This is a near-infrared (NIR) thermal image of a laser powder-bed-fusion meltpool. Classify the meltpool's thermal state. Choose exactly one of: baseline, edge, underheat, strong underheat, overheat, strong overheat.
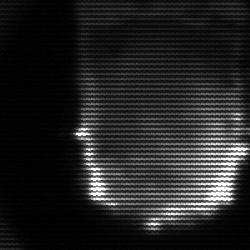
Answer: baseline